Aerial crown-view tile of a tropical tree (Barro Colorado Island, Panama), acquired 20250217:
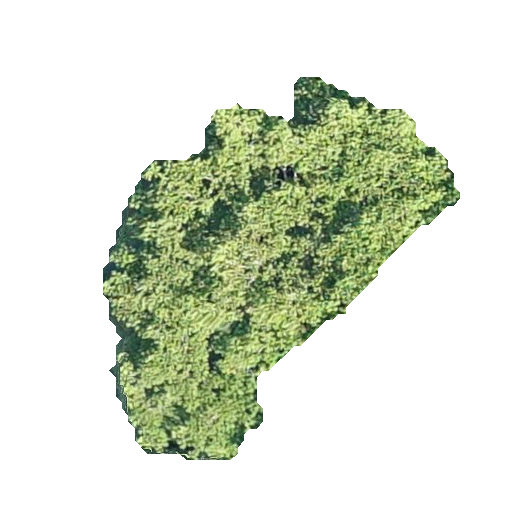
Species: Sterculia apetala
GBIF accepted scientific name: Sterculia apetala
Crown area: 114.035 m²